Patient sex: M
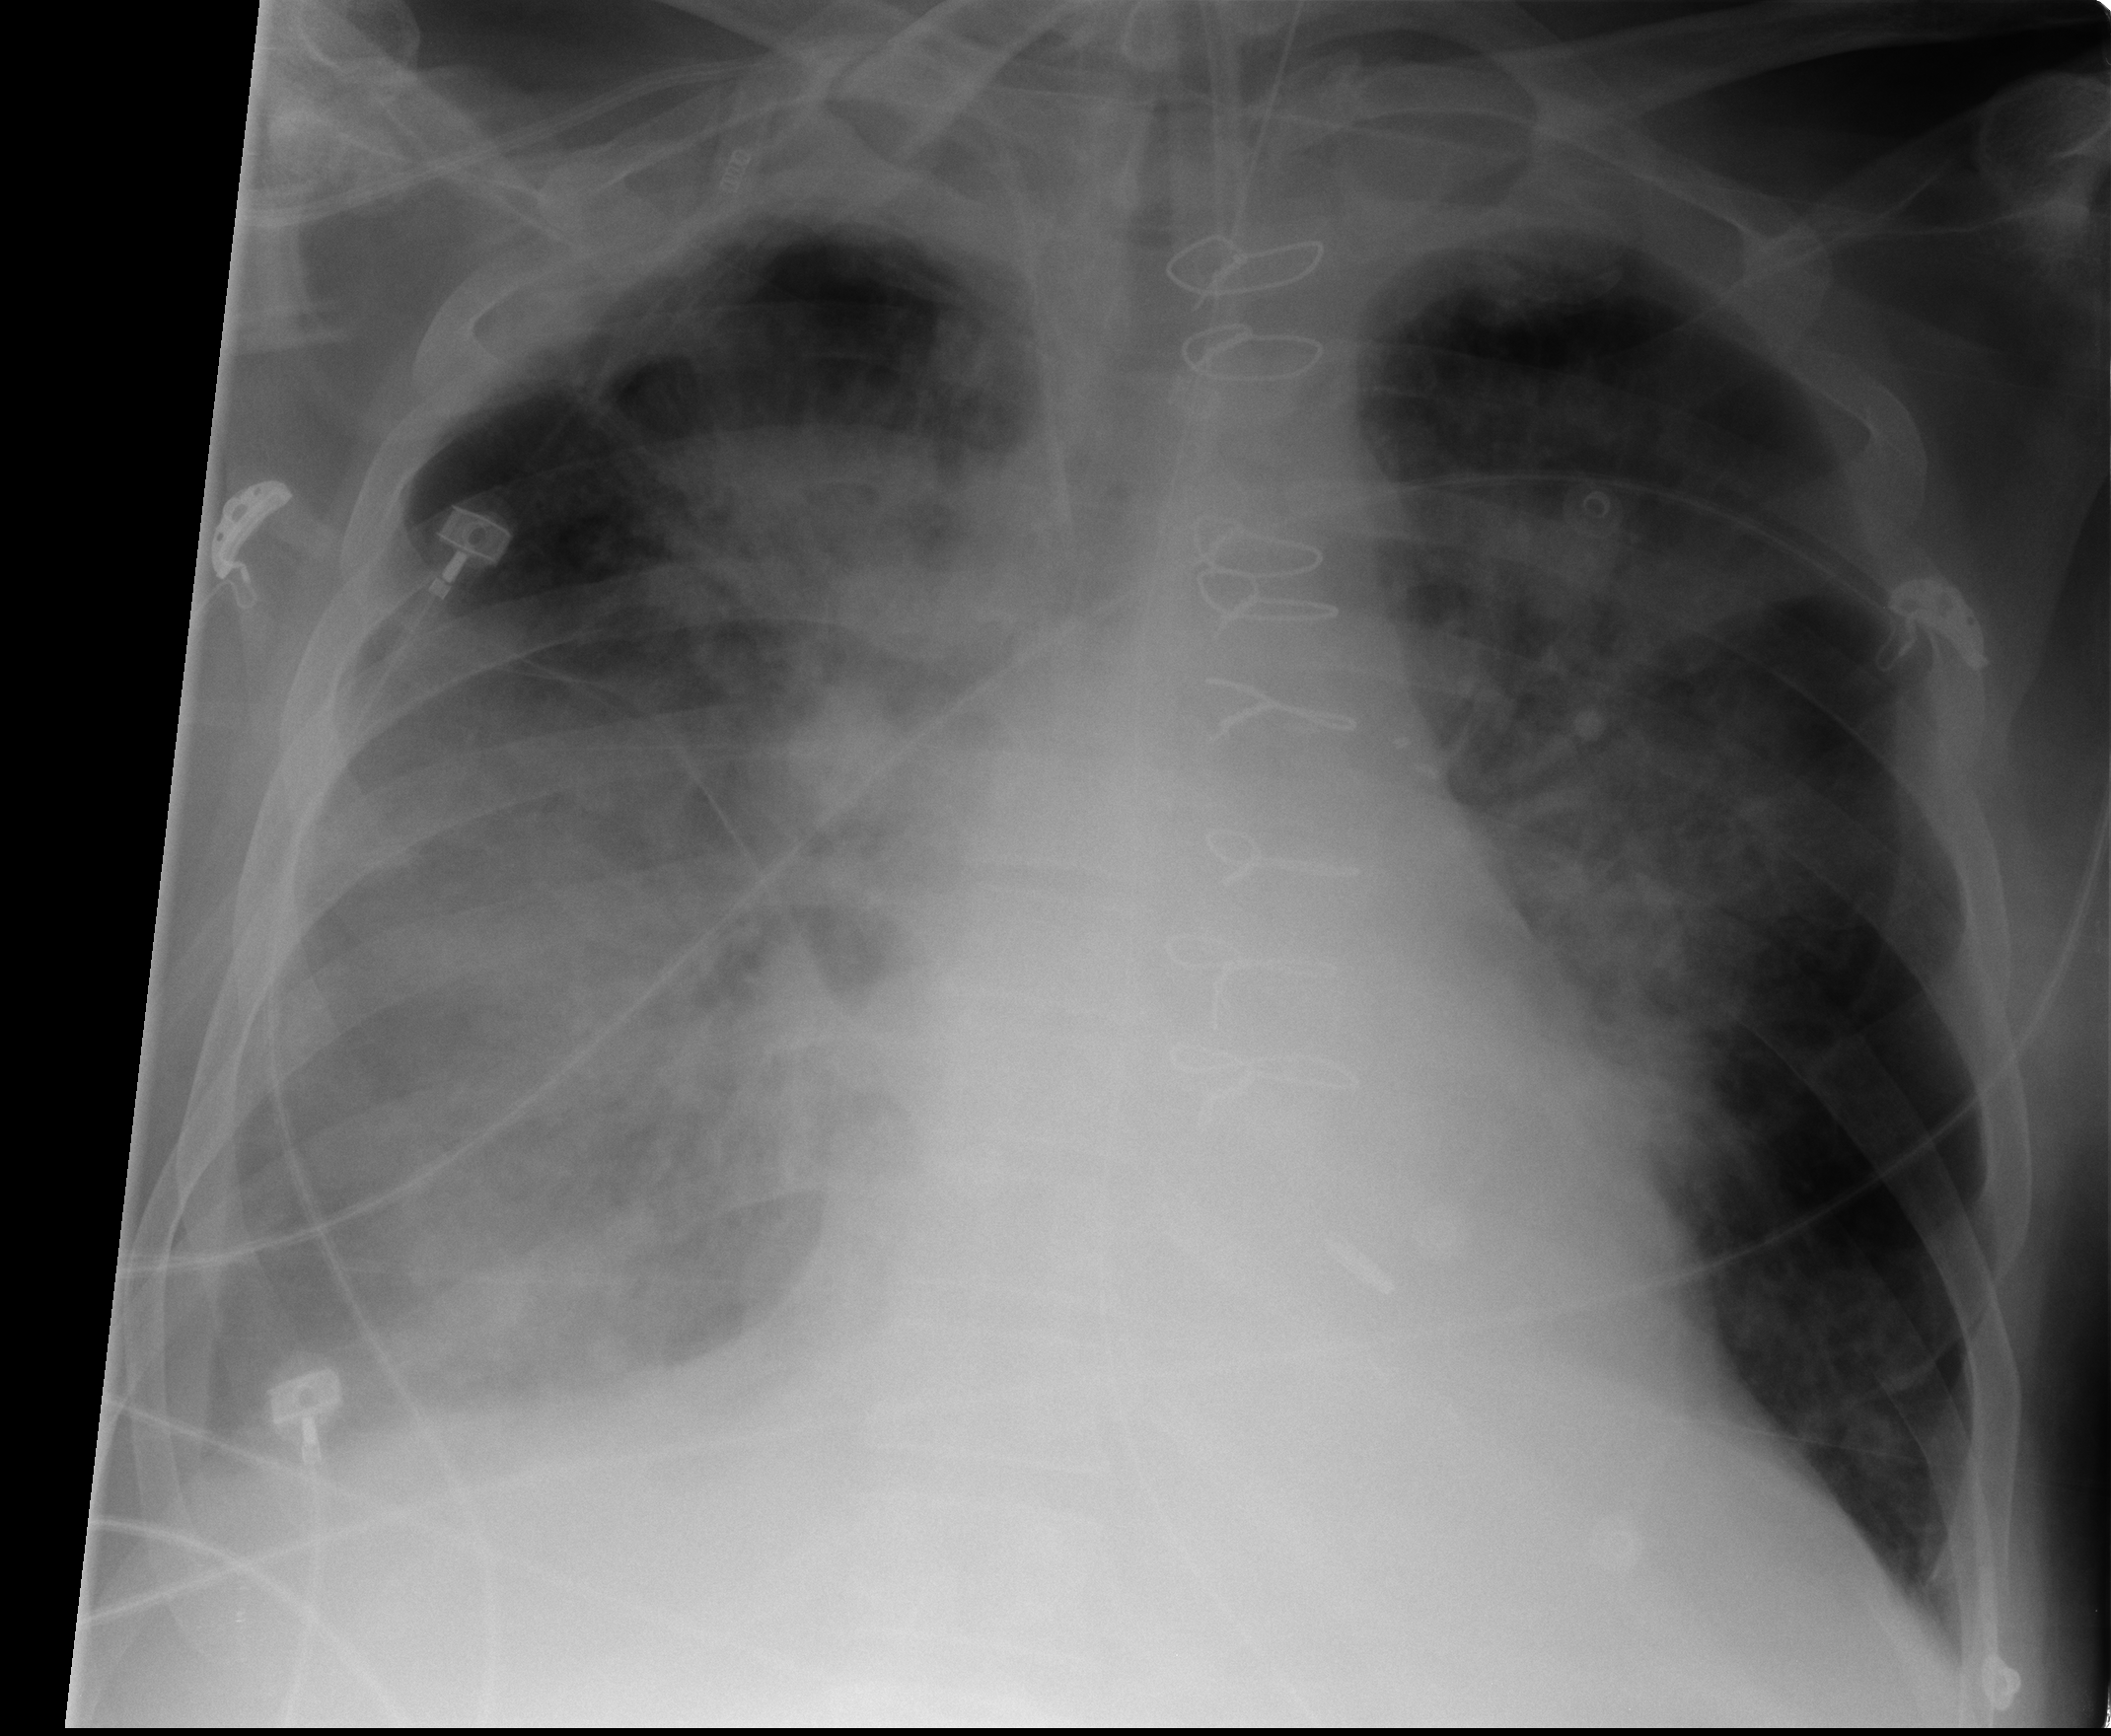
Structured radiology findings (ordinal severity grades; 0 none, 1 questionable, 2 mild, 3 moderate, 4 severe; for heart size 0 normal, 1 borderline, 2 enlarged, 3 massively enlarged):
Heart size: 2
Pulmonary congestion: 2
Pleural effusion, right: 2
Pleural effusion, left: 2
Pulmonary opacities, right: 3
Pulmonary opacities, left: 3
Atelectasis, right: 3
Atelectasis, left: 3